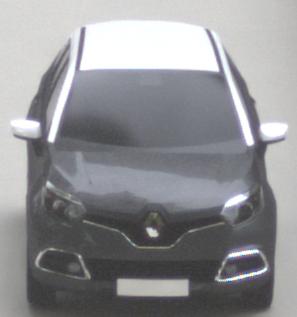
Make: Renault
Model: Captur ENERGY TCe 90
Detailed model: Captur (I)
Model produced from: 2013/06
Model produced until: 2015/05
Doors: 5
Color: gray
Road condition: dry road
Daytime: morning or afternoon
Contrast: low contrast